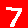
Digit: 7